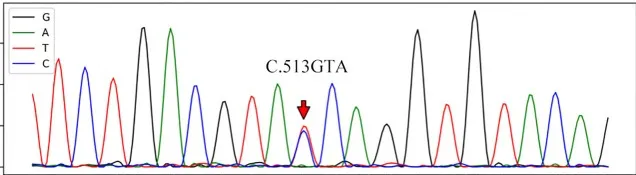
His father.
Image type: pathology (immunostaining)